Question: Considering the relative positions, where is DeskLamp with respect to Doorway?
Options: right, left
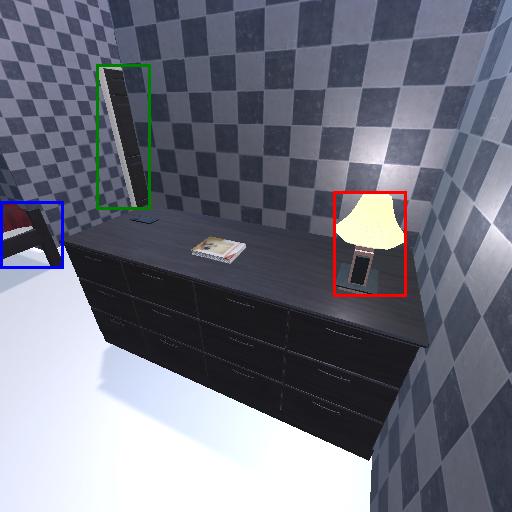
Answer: right